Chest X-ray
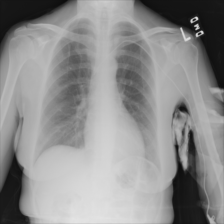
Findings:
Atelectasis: negative
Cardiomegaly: negative
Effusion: negative
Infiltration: negative
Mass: negative
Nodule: negative
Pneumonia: negative
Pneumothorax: negative
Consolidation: negative
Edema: negative
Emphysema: negative
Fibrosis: negative
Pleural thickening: negative
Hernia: negative